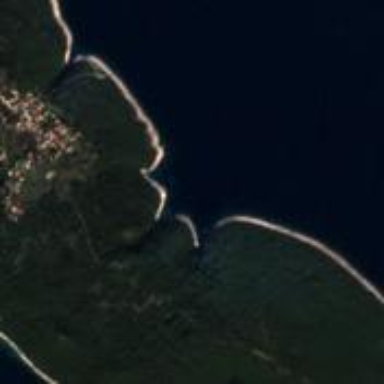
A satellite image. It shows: Beautiful bay with natural surroundings.